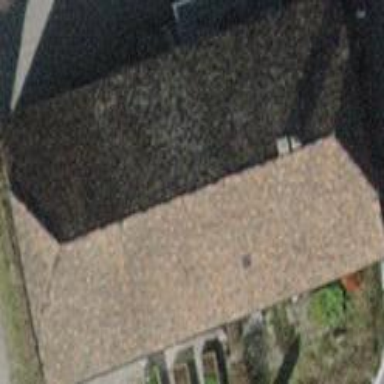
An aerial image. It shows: Gabled building with roof made of roof tiles.